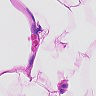
Metastatic tissue present: no